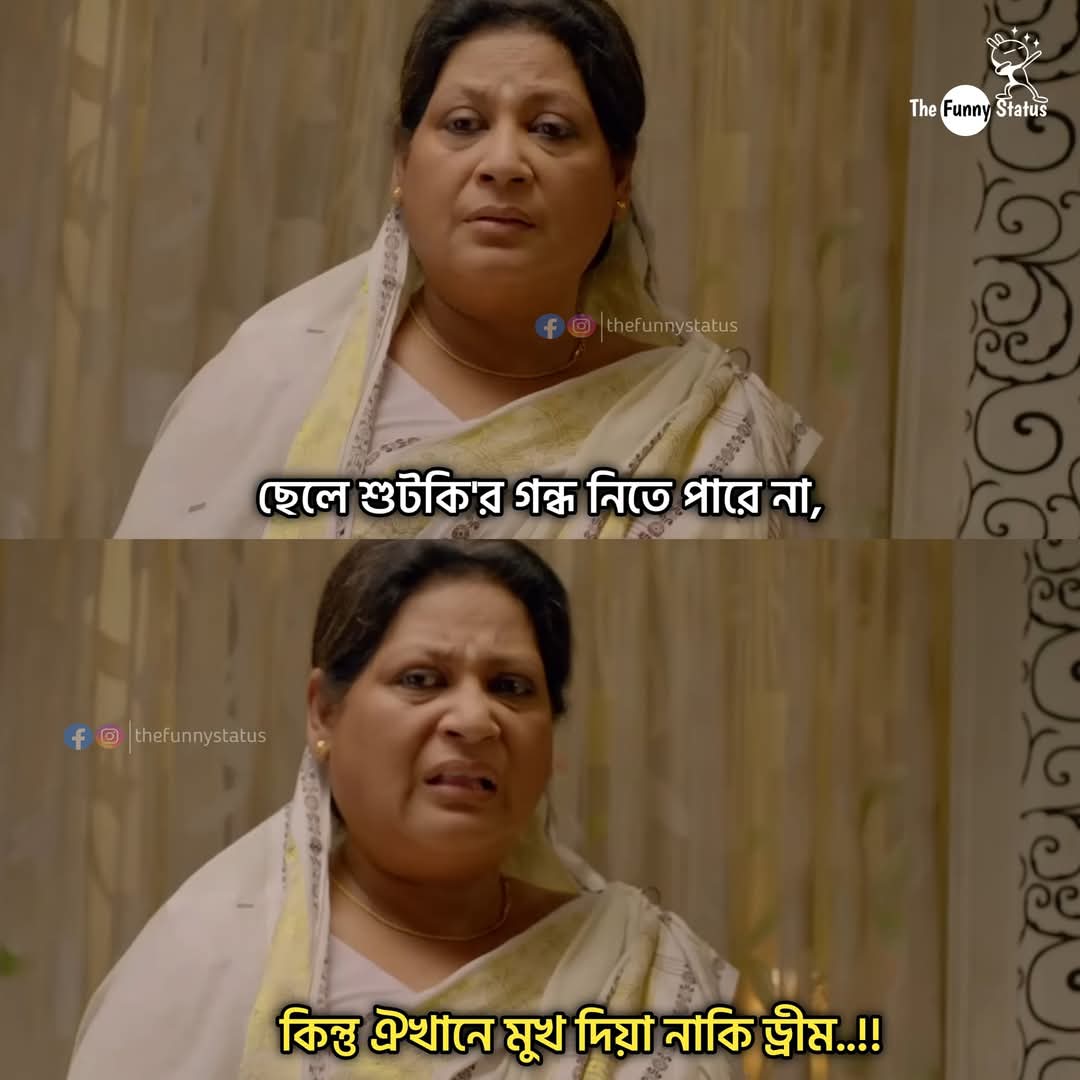
Text: ছেলে শুটকি'র গন্ধ নিতে পারে না,
কিন্তু ঐখানে মুখ দিয়া নাকি ড্রীম..!!
Label: Non Hate